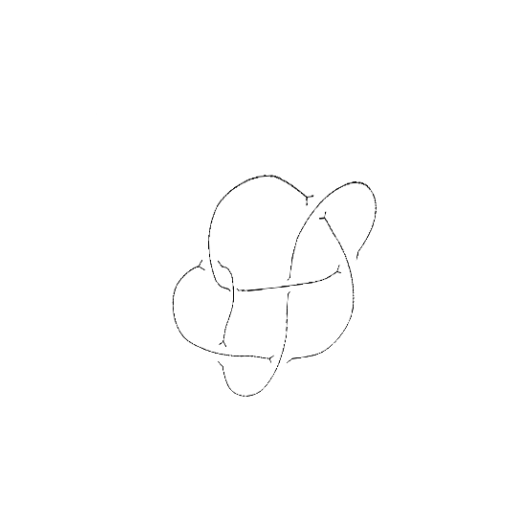
Crossing number: 7